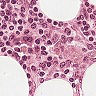
Metastatic tissue present: no